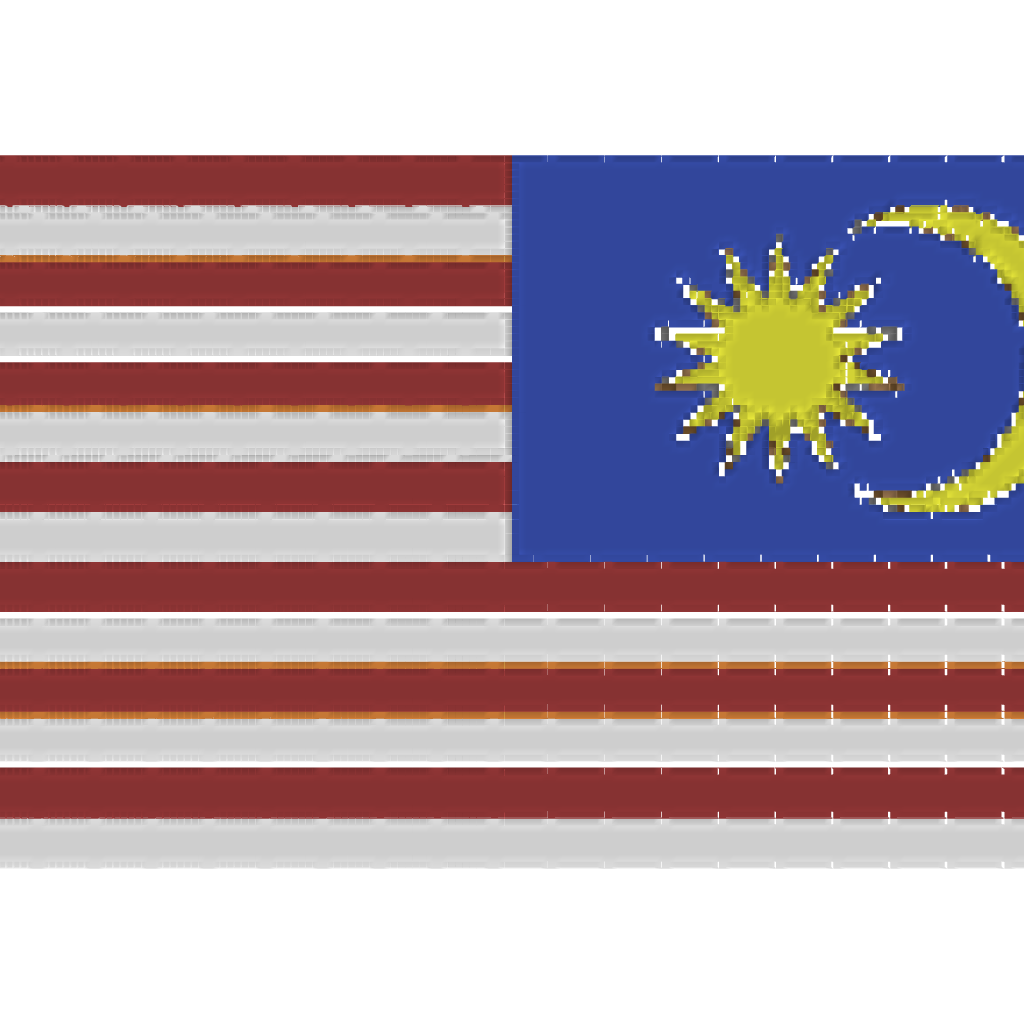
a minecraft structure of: Malaysia Flag bad low quality